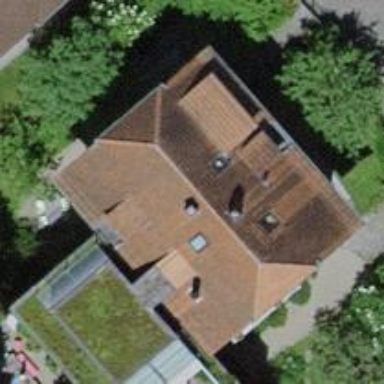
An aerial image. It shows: Building with half-hipped roof shape.